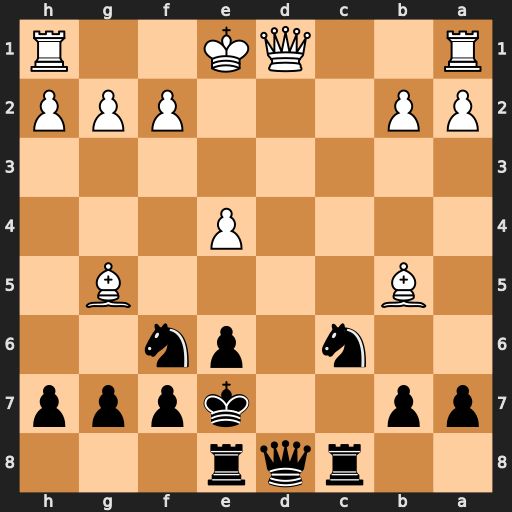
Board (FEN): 2rqr3/pp2kppp/2n1pn2/1B4B1/4P3/8/PP3PPP/R2QK2R
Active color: b
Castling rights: KQ
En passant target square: -
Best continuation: Qa5+ Bd2 Qxb5